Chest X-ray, PA view. Patient: 43 years old, sex F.
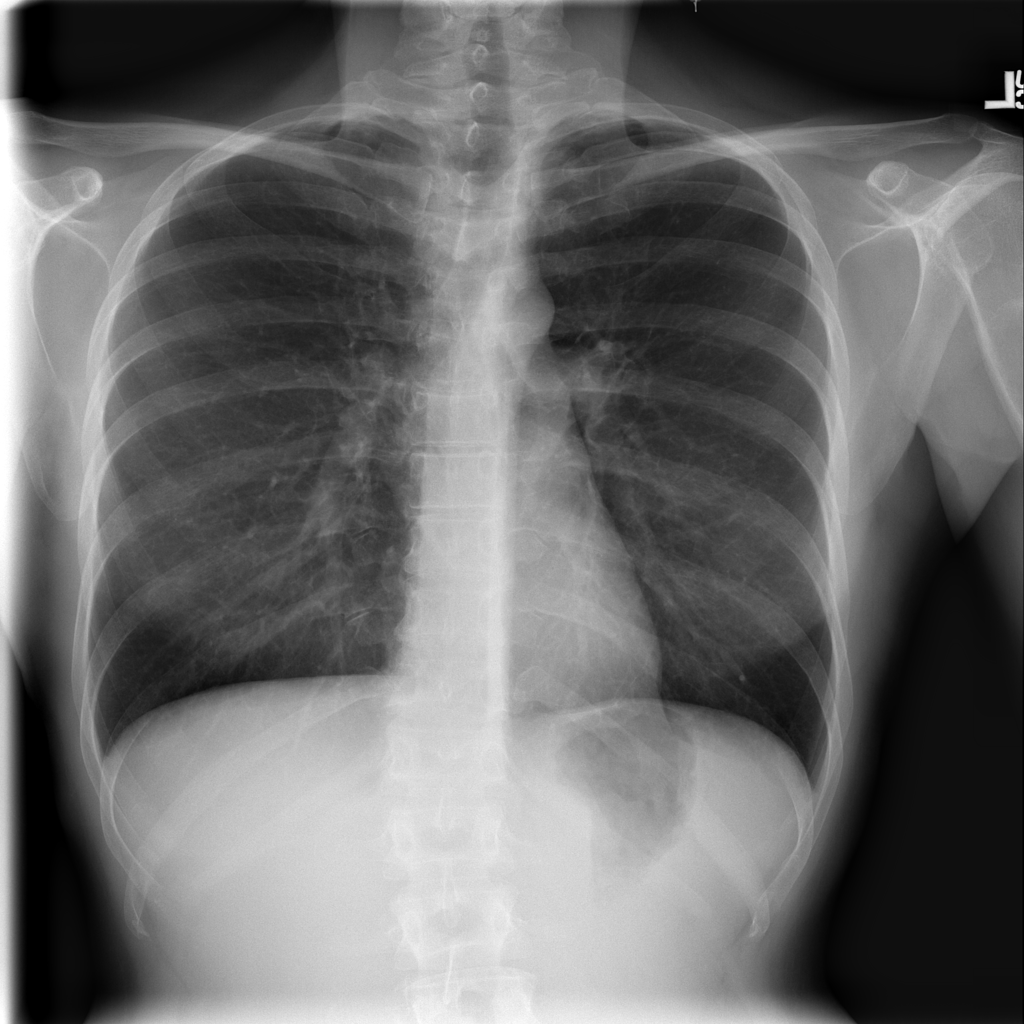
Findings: No Finding